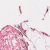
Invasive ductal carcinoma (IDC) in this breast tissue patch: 0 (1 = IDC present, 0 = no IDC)